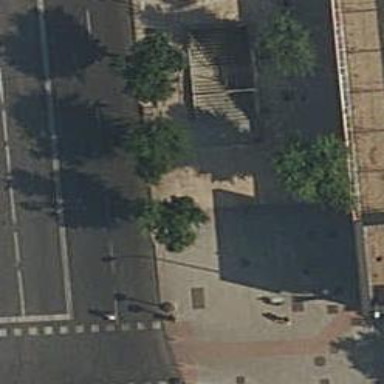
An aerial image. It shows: Subway entrance.